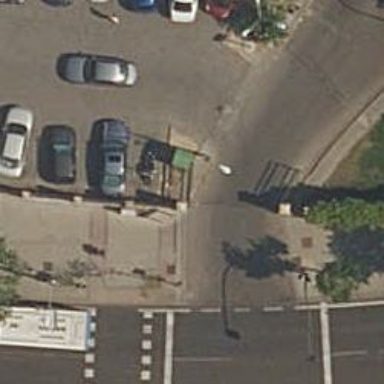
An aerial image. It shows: Gate.